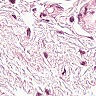
Metastatic tissue present: no